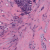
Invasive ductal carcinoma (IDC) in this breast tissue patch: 1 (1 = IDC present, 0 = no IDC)